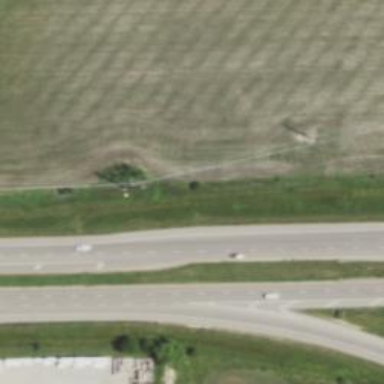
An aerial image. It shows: Asphalt trunk highway classified as expressway.